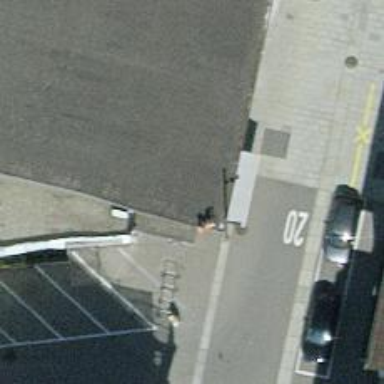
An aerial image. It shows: Kiosk shop.